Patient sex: M
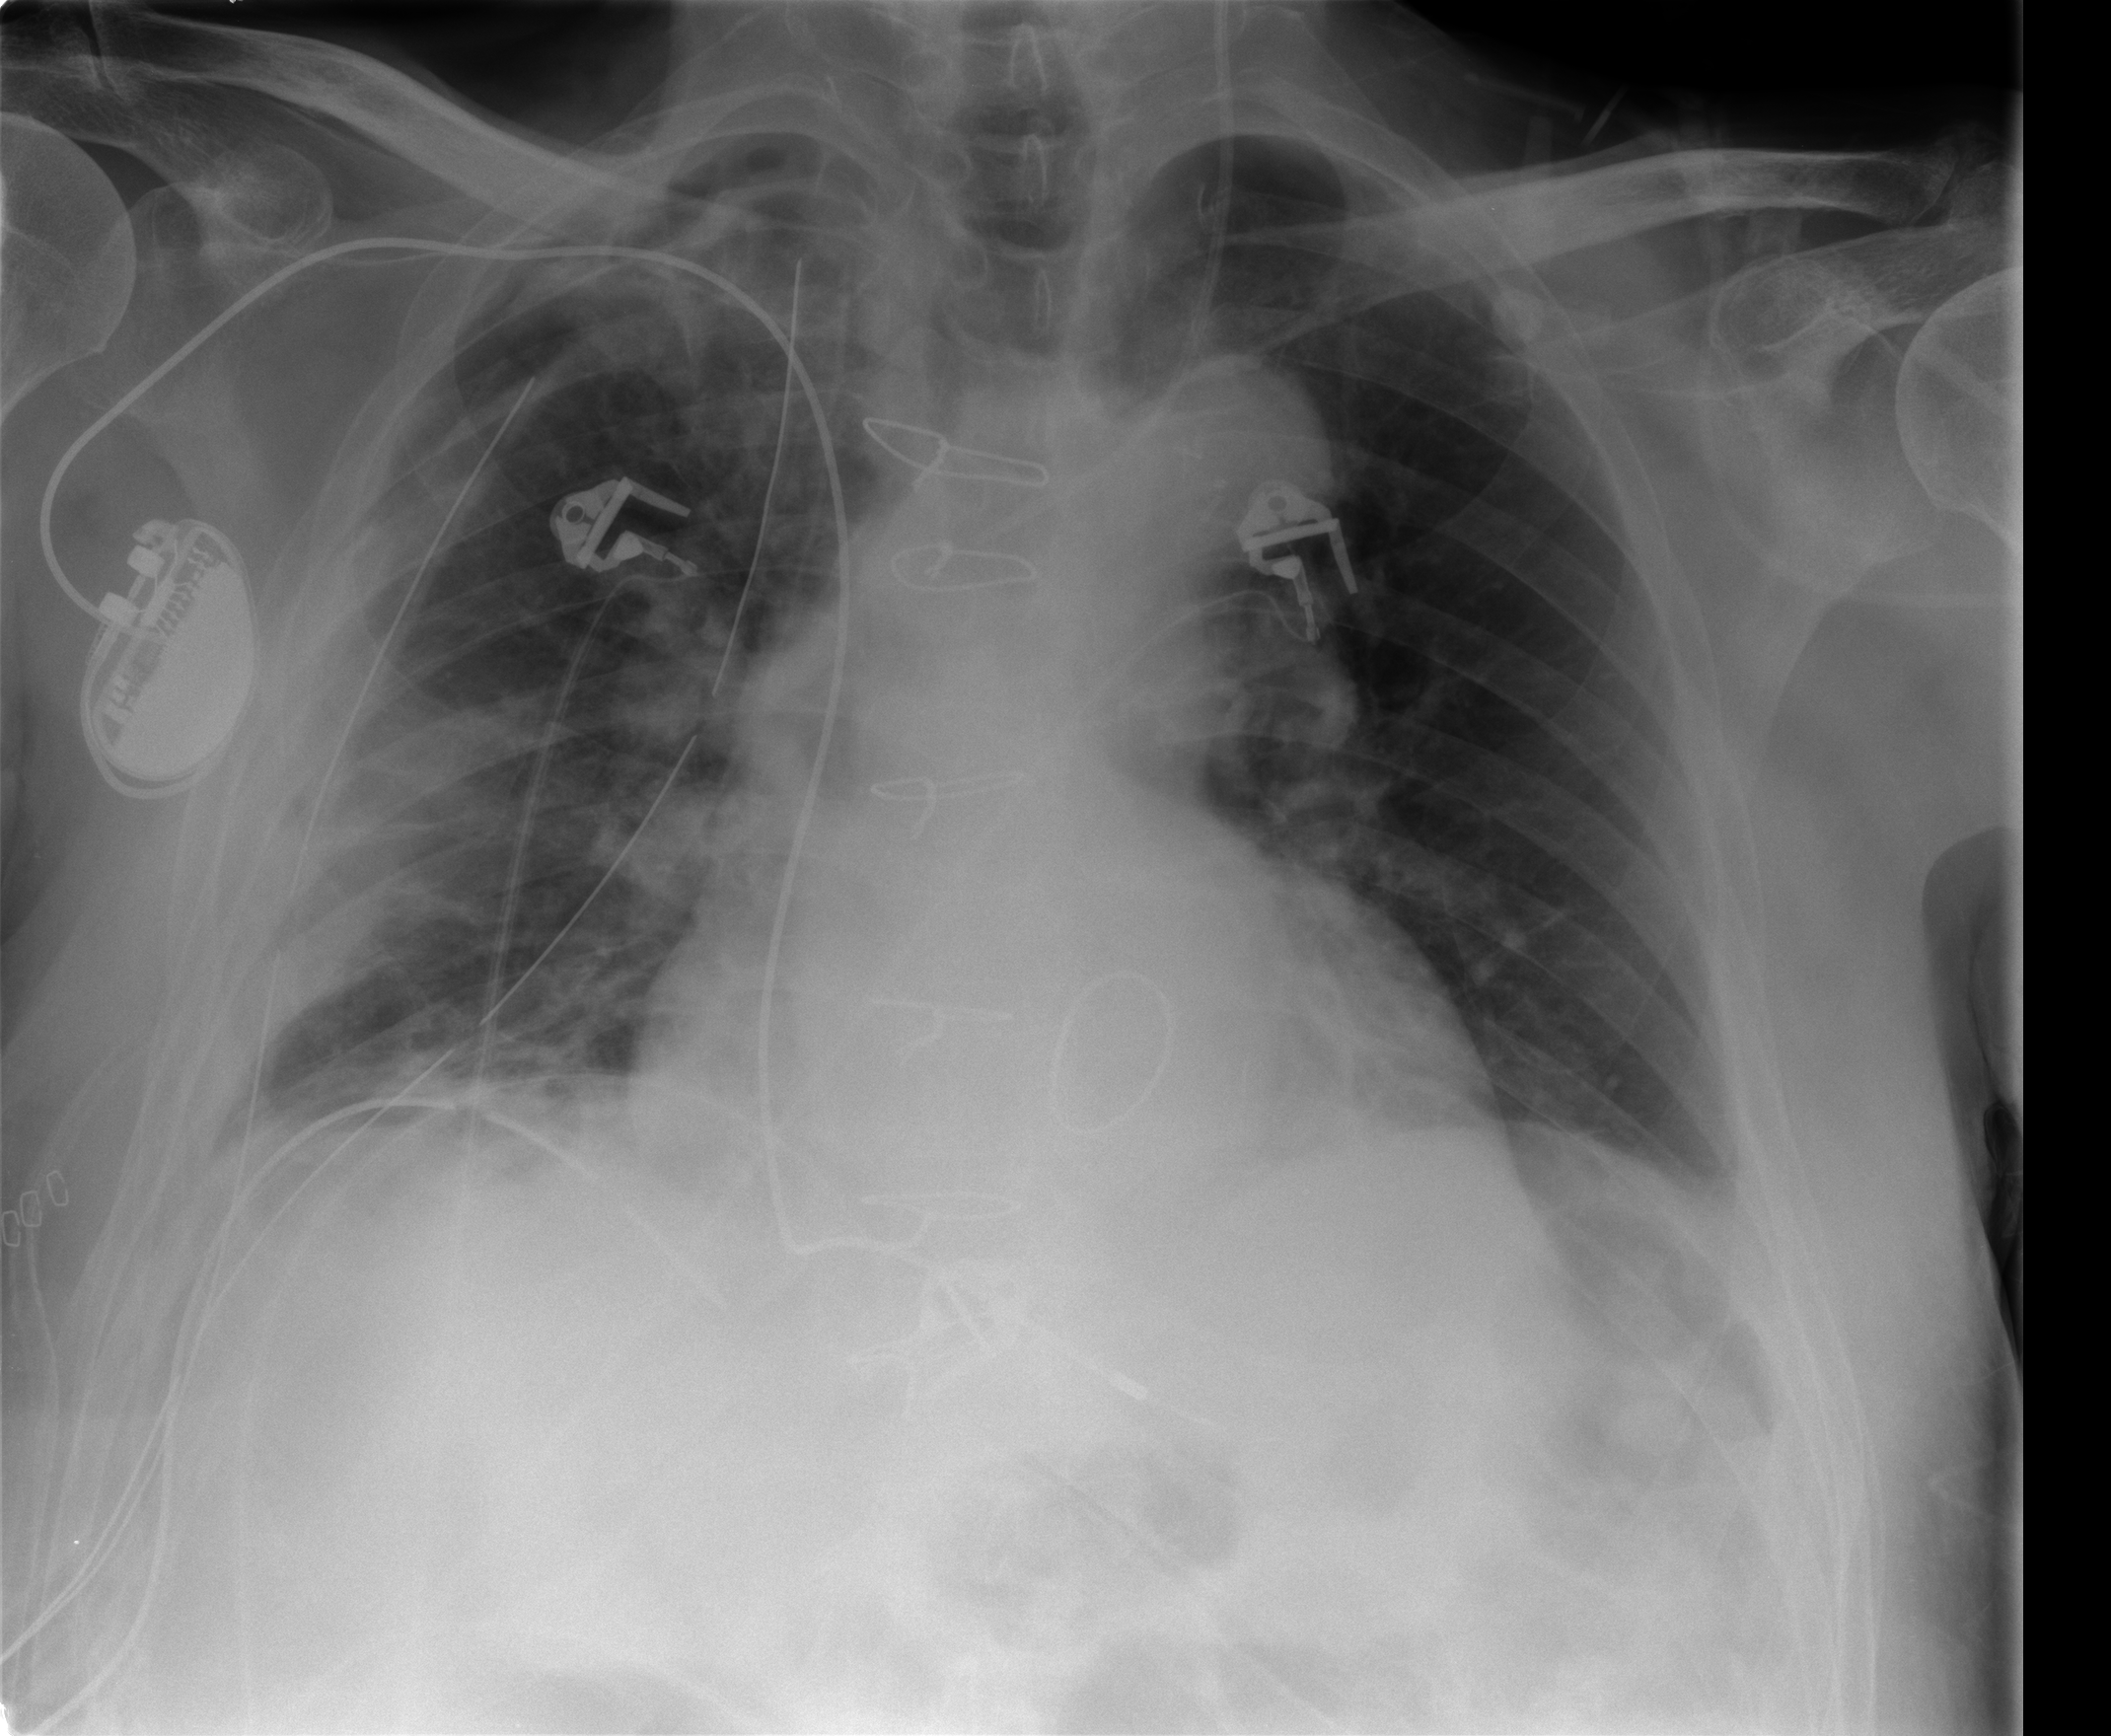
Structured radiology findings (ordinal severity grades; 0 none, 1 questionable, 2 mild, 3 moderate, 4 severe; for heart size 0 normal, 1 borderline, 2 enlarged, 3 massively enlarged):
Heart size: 2
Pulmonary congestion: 0
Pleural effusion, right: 2
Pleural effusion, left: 1
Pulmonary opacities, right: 0
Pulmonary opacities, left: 0
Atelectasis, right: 2
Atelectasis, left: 1